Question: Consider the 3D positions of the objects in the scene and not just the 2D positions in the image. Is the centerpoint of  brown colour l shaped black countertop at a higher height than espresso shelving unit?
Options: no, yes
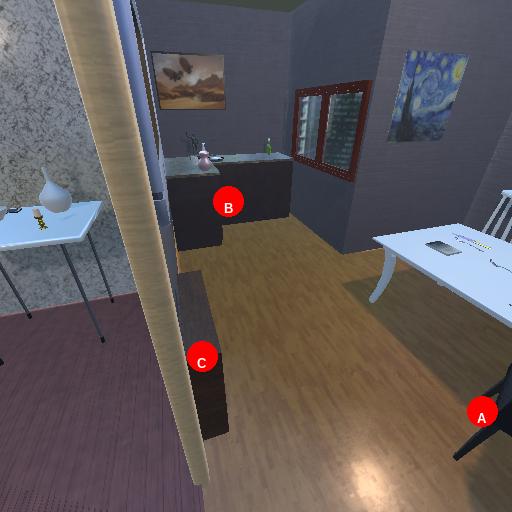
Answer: no